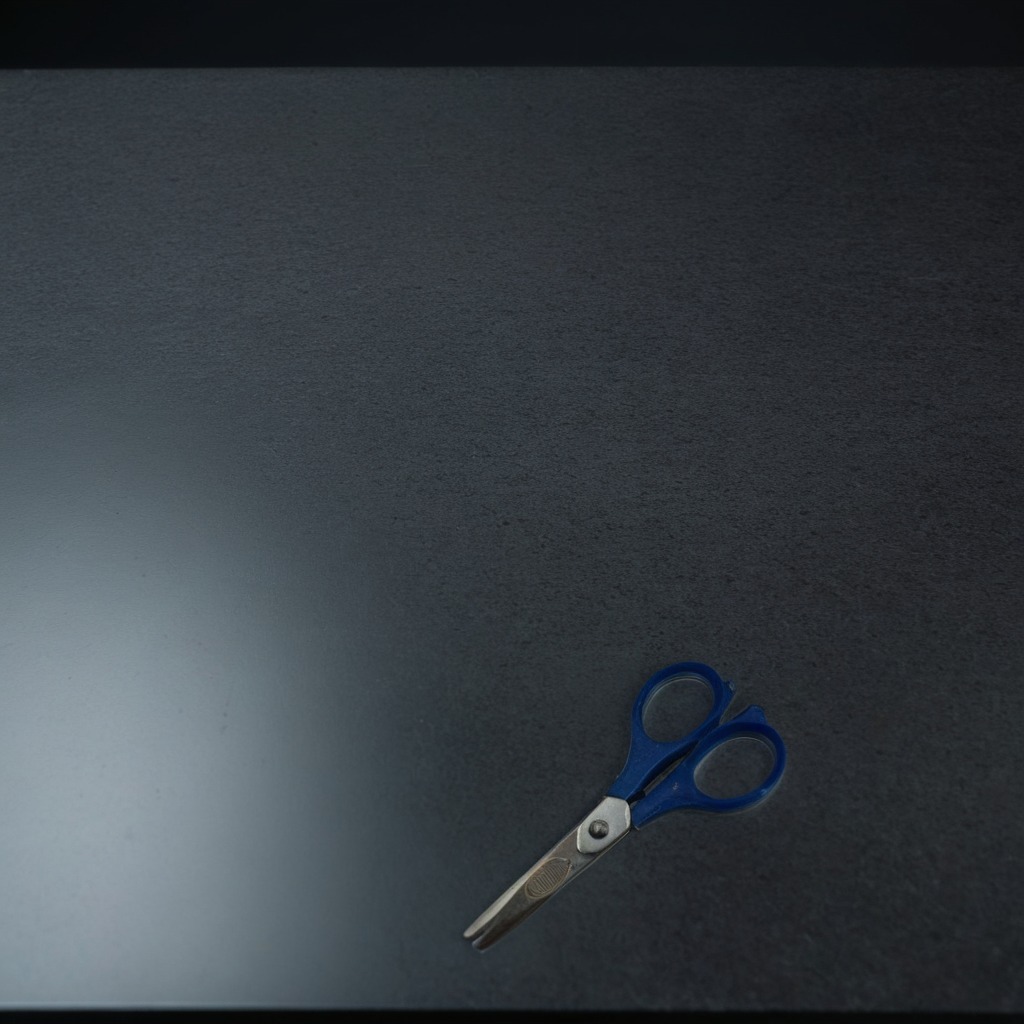
A scissor lies on the clean granite table inside a workshop at night dim ambient light soft shadows worn but